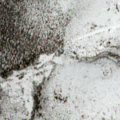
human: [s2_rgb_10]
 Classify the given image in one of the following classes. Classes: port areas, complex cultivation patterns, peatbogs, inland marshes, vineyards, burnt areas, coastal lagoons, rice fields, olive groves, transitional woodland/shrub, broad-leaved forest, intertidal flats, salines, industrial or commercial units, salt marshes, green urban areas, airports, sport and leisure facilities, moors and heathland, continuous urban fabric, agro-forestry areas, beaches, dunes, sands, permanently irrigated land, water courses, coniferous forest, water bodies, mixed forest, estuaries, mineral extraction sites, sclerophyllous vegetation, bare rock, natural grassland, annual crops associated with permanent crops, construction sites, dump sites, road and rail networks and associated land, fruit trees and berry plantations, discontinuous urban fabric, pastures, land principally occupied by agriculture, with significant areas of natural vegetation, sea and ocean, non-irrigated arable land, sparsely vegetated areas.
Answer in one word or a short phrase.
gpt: coniferous forest, mixed forest, moors and heathland